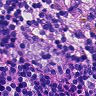
Metastatic tissue present: no